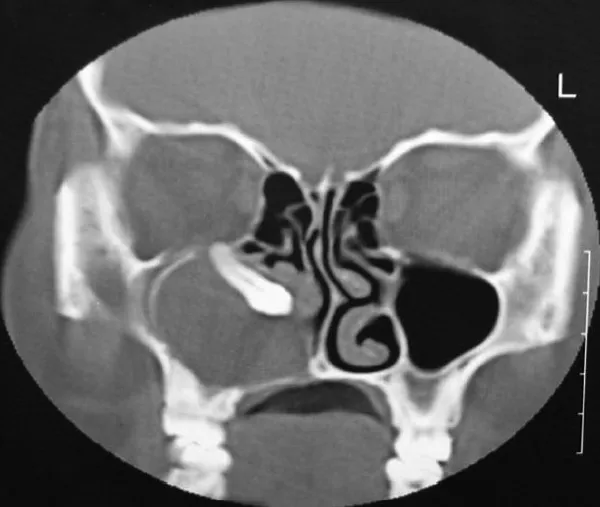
Coronal computed tomography images: an unerupted maxillary canine was seen near the mesial wall.
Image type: radiology (ct)